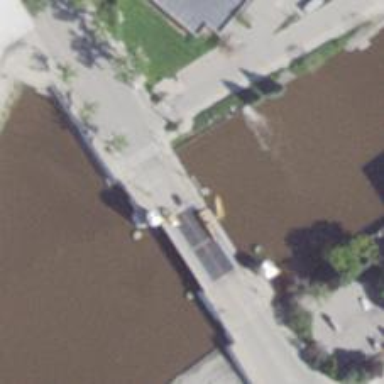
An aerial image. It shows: Footway road that crosses movable bridge.